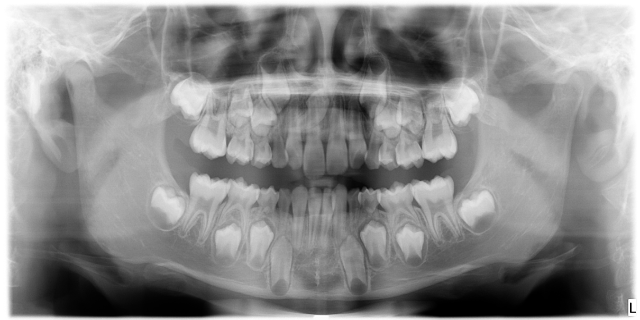
child